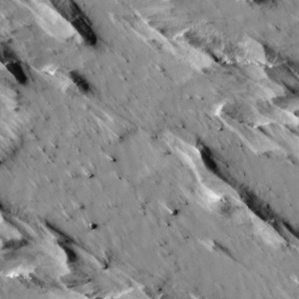
Label: non_frost